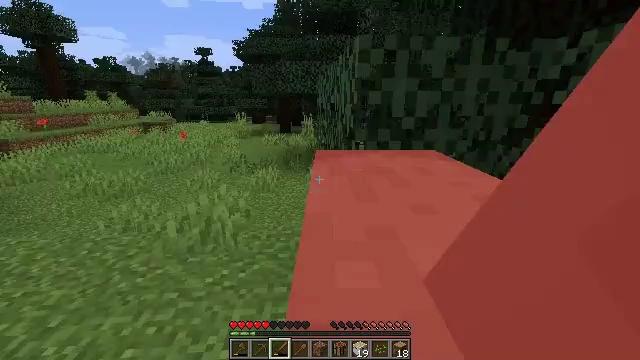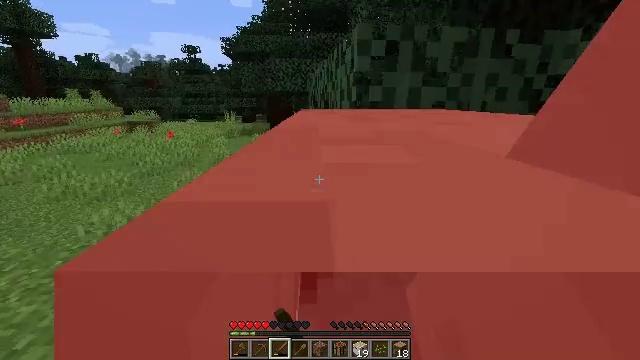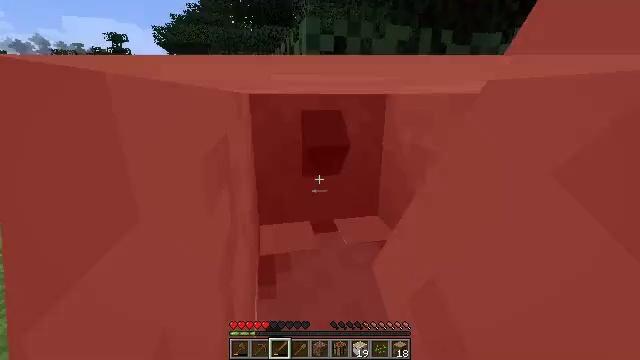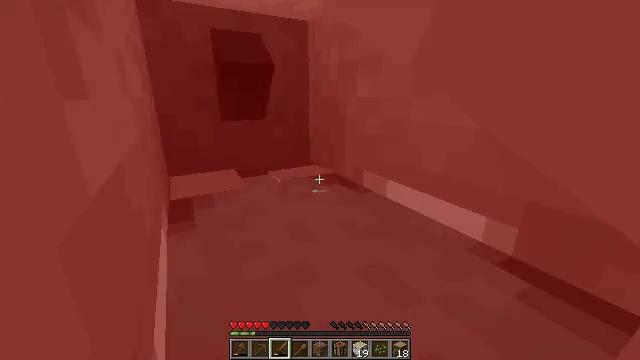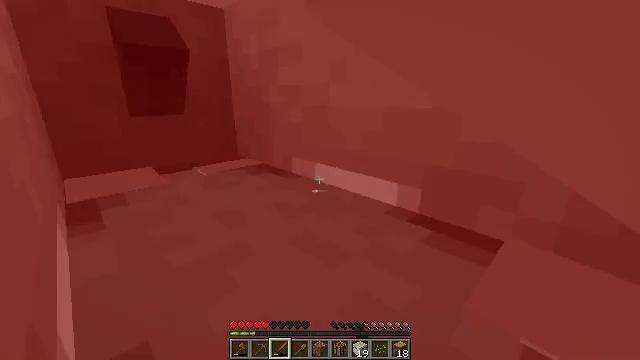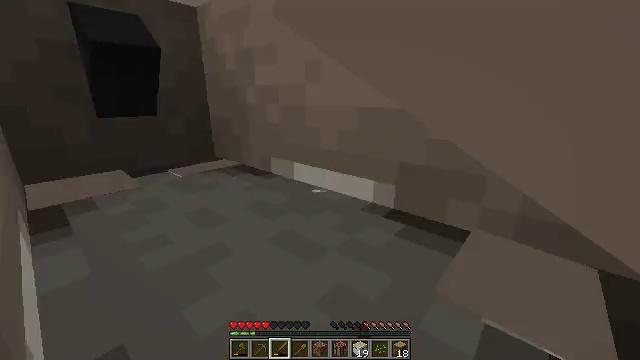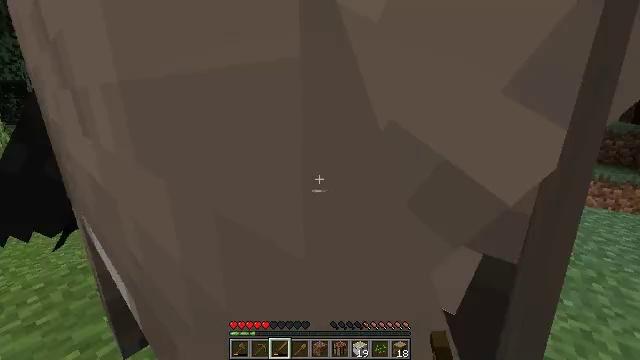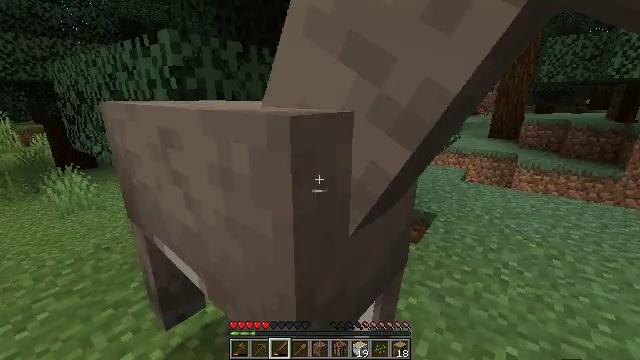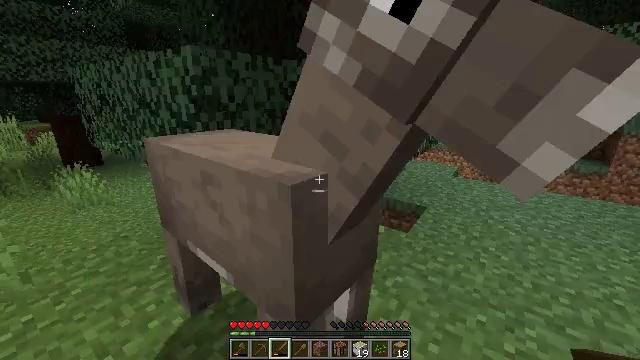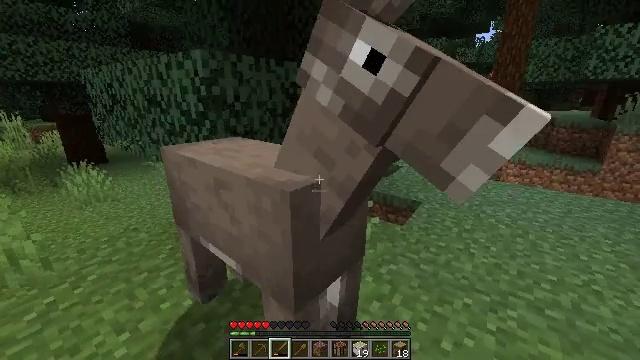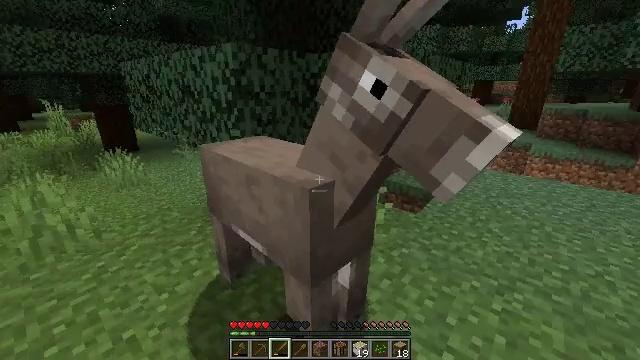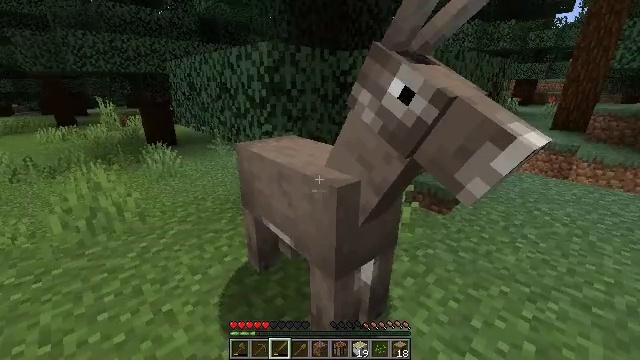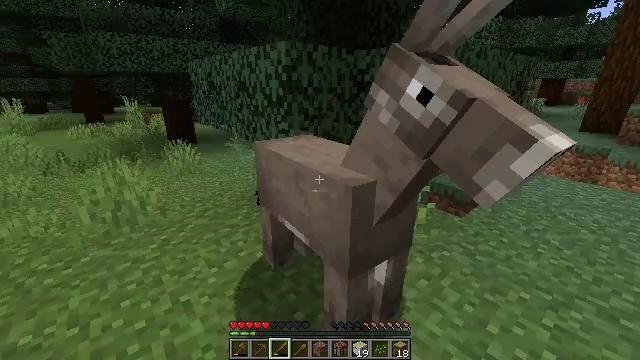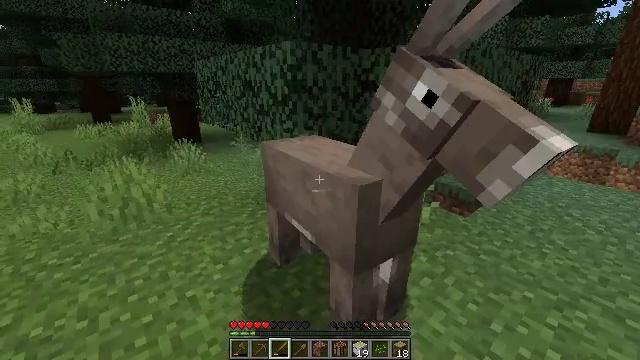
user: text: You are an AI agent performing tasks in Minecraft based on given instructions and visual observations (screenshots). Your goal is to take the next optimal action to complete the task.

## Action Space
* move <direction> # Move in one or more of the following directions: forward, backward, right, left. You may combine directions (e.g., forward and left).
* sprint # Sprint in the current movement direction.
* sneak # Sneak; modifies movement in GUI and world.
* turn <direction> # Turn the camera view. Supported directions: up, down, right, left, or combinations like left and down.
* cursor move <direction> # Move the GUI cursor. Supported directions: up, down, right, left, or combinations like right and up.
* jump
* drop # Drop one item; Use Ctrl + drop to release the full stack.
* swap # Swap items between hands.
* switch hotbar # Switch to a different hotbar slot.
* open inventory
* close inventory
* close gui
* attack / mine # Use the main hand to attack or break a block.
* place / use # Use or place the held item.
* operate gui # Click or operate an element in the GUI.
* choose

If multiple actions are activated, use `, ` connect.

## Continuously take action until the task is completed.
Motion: motion action
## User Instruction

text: Hunt a donkey.
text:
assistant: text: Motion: move forward, turn right, attack / mine
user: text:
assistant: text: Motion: turn right, attack / mine
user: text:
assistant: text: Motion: turn right, attack / mine
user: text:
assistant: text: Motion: turn right, attack / mine
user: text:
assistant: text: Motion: move back, turn right, attack / mine
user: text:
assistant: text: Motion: move back, attack / mine
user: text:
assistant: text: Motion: move back, attack / mine
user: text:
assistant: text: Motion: move back
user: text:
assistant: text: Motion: attack / mine
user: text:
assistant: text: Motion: turn left and down, attack / mine
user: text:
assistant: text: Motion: turn left, attack / mine
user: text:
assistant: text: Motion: turn left, attack / mine
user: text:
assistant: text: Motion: no_op
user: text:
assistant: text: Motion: attack / mine